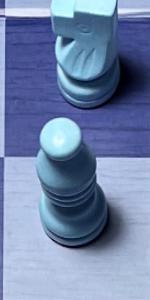
Label: Bishop_White